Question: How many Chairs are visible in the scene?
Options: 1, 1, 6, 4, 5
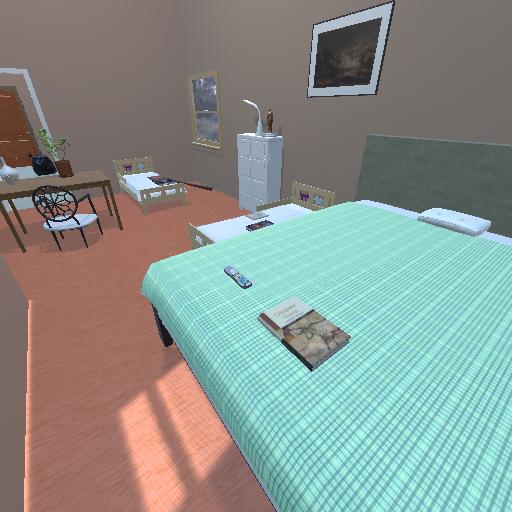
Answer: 1